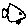
Label: fish